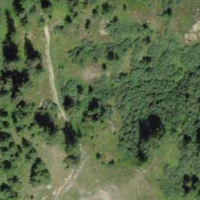
EUNIS habitat code: 44
Species observed at this site:
Arcyptera fusca
Issoria lathonia
Erebia alberganus